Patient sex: F
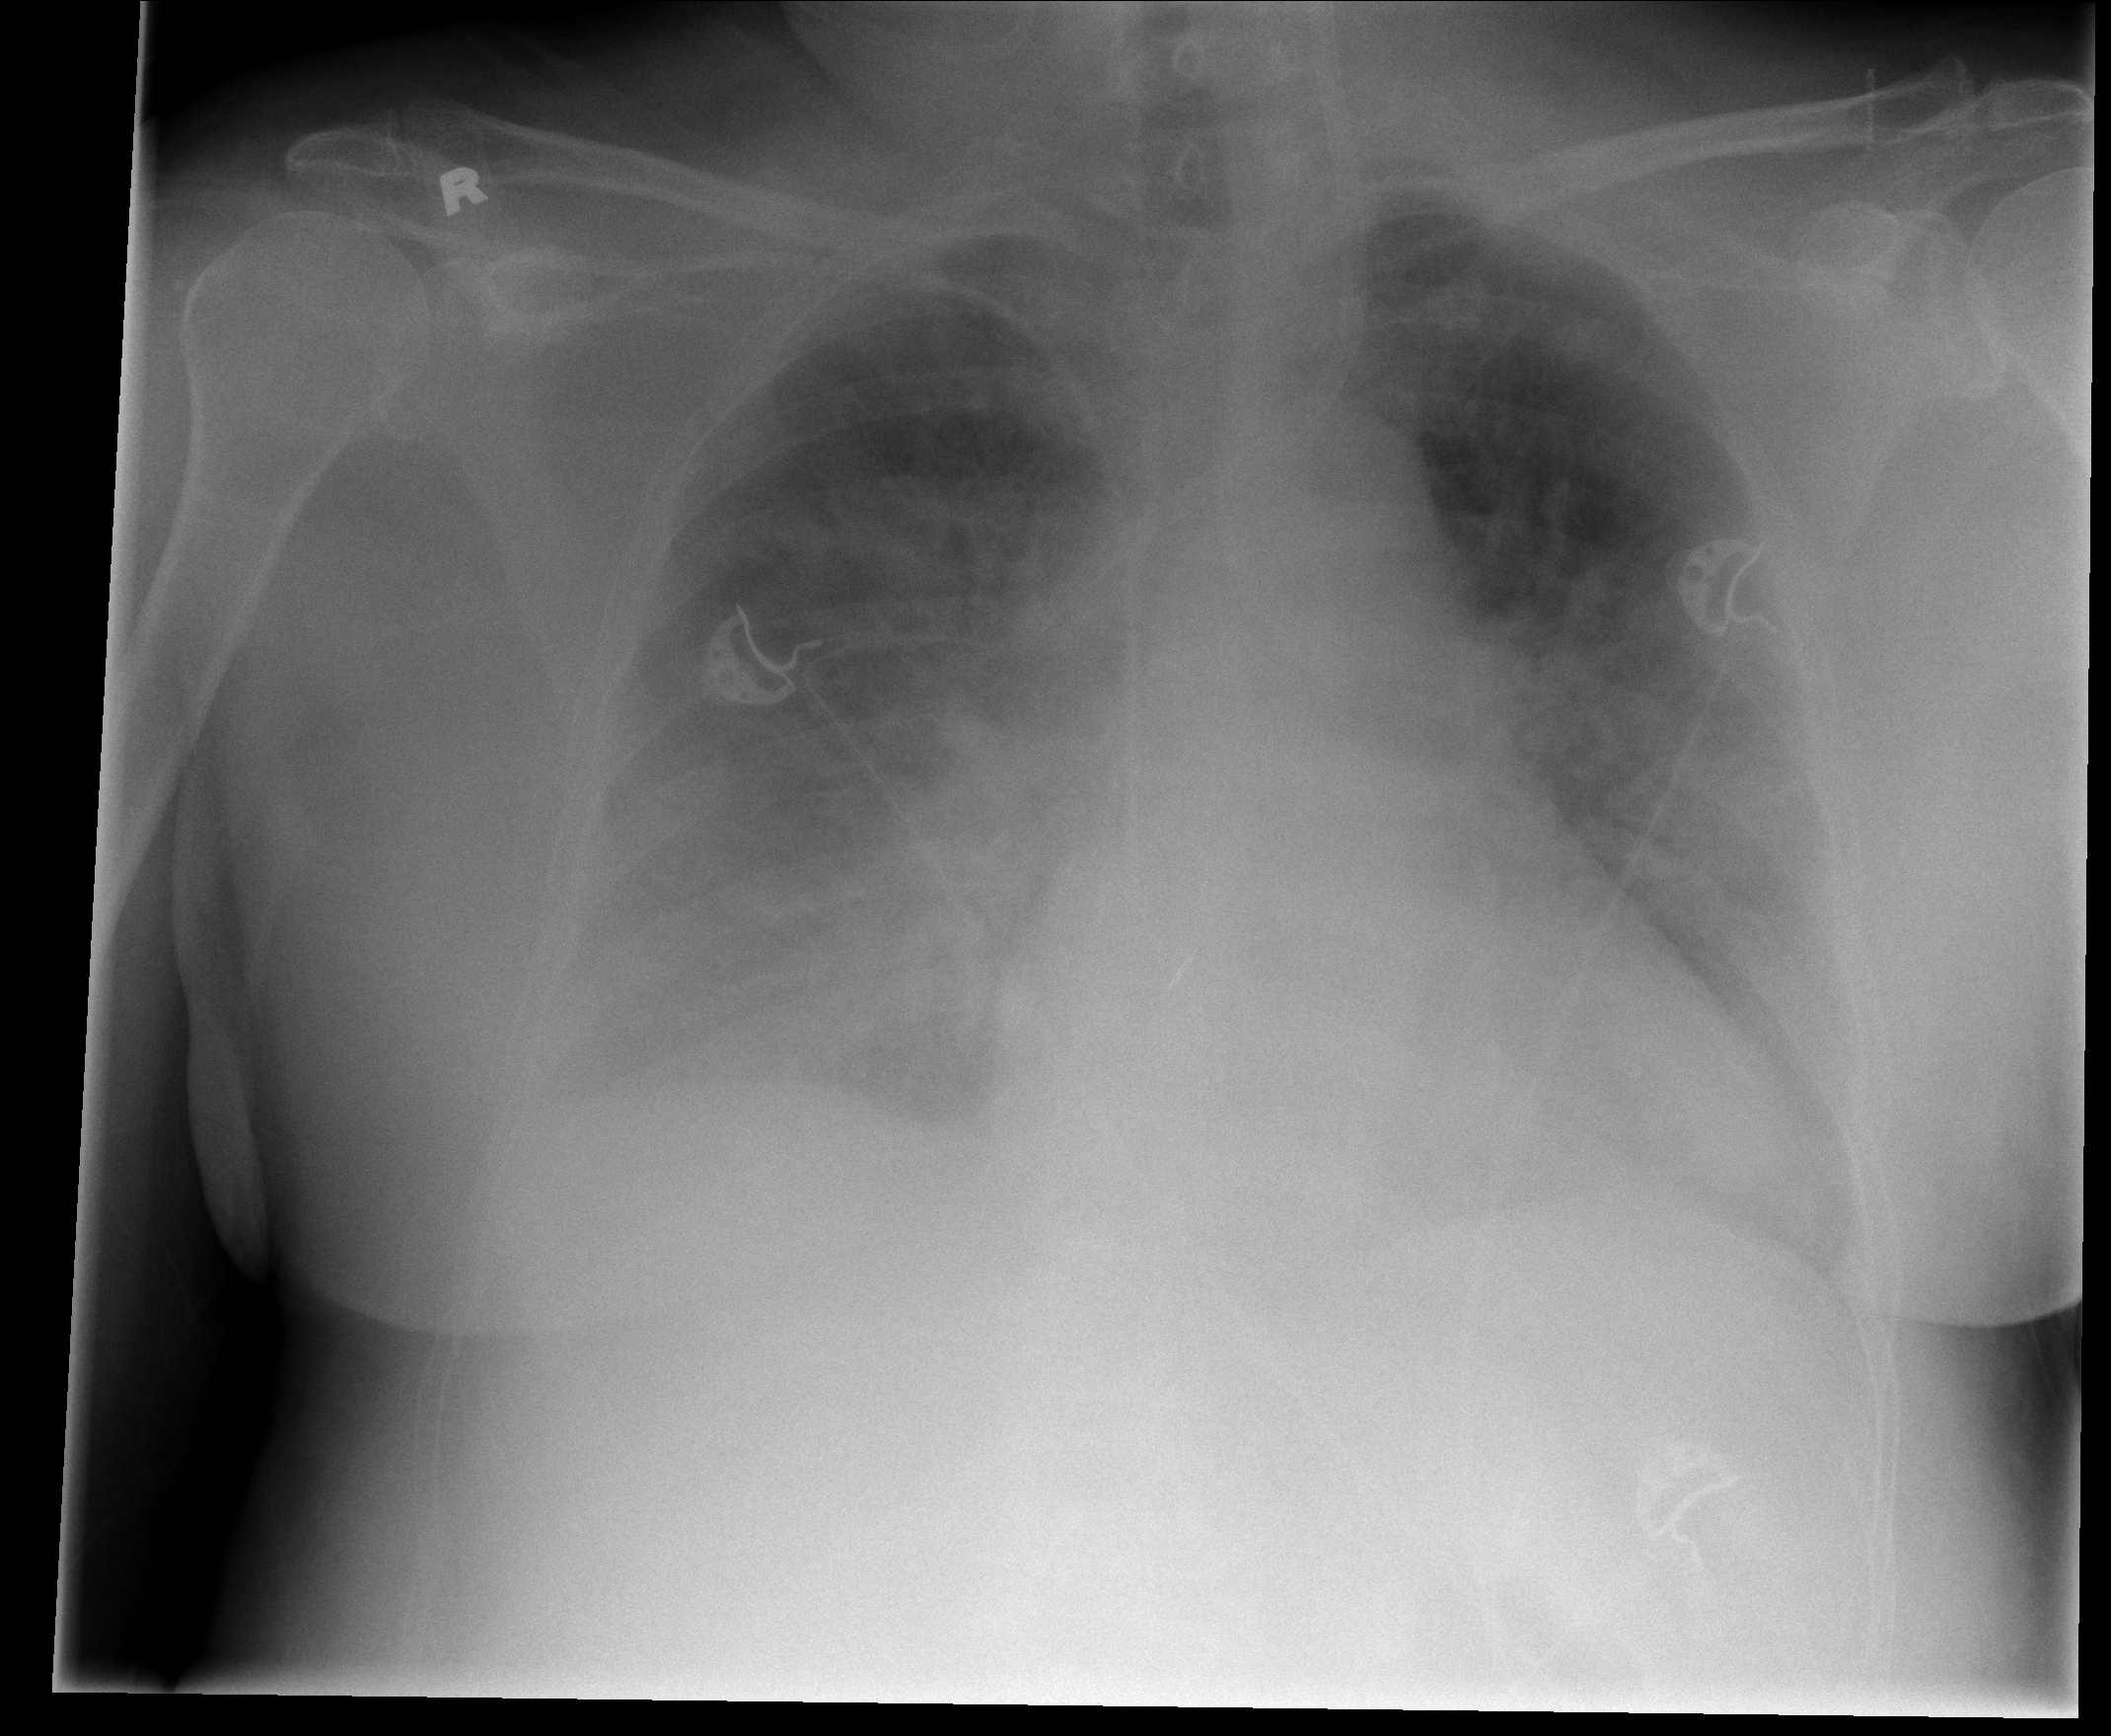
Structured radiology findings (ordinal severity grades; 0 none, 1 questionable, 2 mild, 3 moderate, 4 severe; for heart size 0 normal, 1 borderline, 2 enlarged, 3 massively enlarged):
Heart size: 1
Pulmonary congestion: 2
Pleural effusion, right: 3
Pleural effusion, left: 3
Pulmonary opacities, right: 0
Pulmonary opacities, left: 0
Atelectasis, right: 2
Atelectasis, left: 2